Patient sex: F
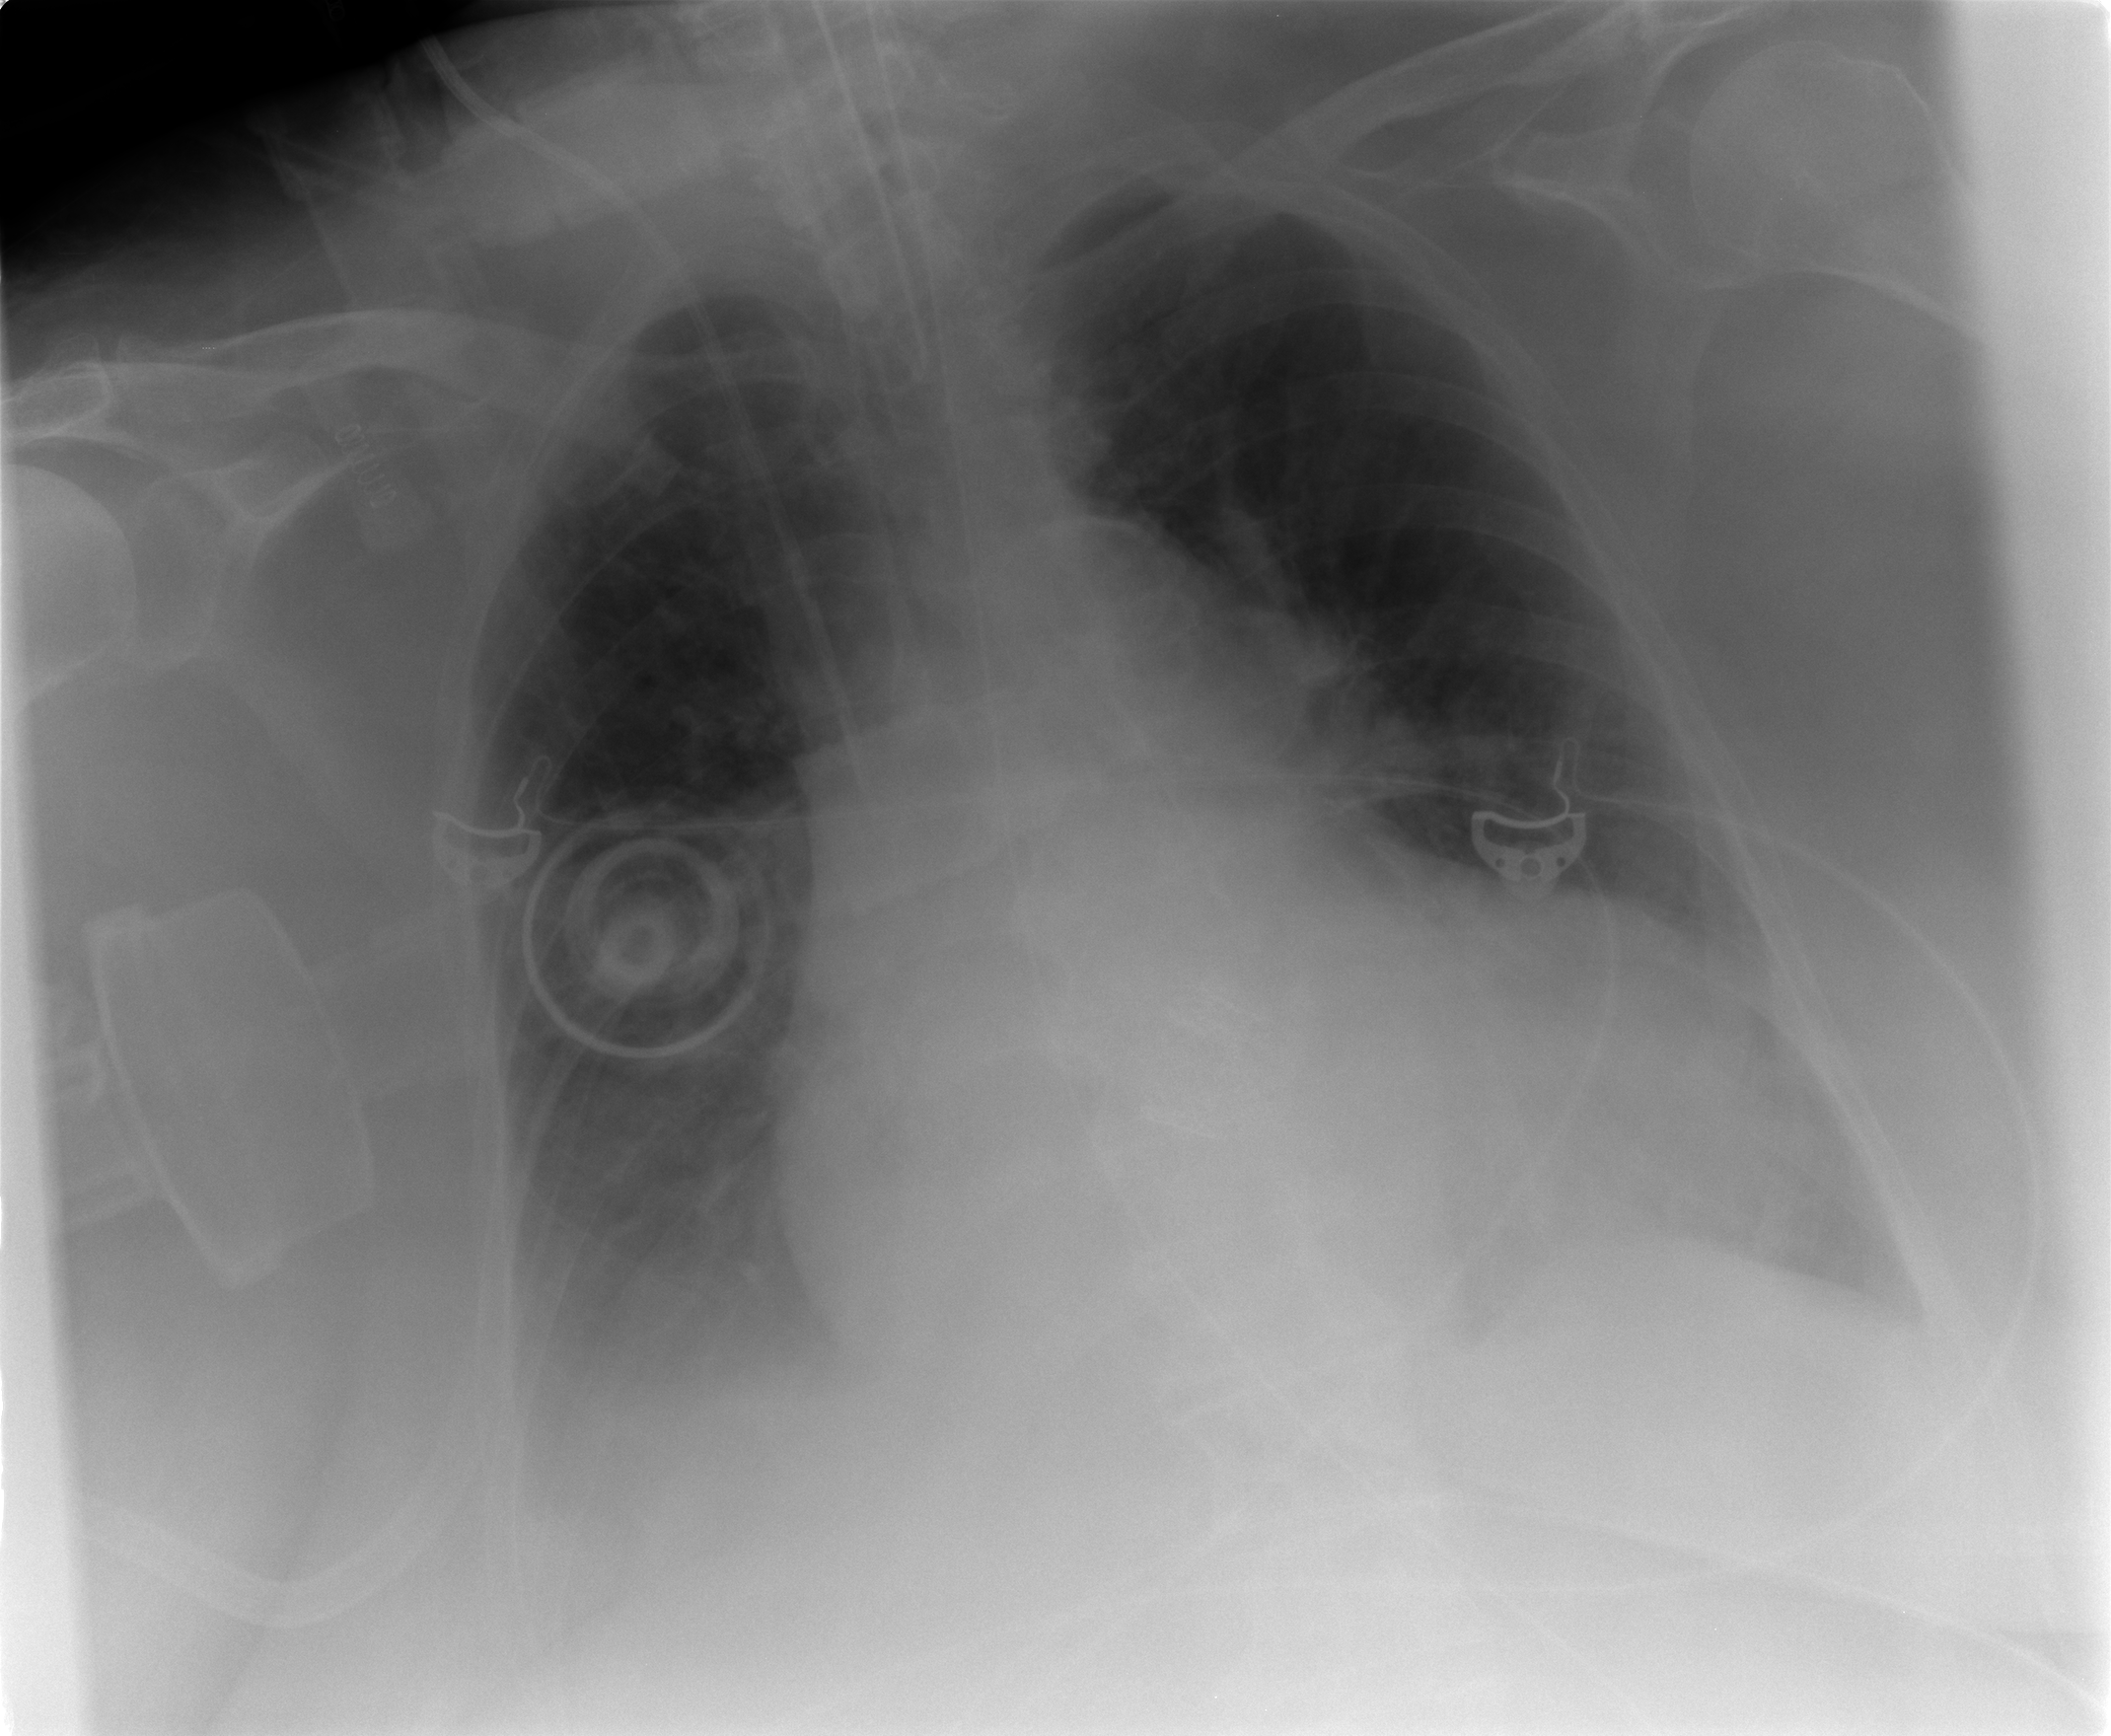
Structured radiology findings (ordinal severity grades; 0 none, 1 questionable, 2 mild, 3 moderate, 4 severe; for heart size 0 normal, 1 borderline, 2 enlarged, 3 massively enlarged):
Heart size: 2
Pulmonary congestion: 2
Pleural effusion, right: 2
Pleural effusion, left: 1
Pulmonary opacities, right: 1
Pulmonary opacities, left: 1
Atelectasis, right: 3
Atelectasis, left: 2